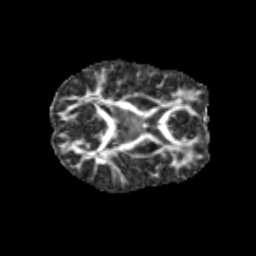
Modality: FA
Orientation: axial
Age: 11
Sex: male
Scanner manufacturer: siemens
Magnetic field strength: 3 T
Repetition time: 3.8 s
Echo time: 0.07 s